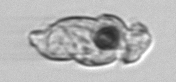
Label: Warnowia